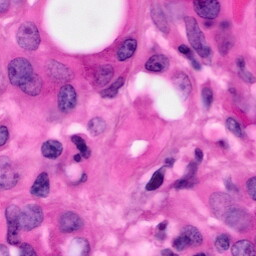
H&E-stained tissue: Pancreatic